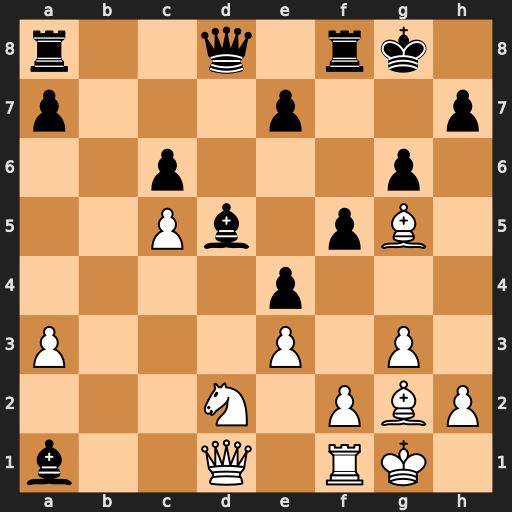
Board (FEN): r2q1rk1/p3p2p/2p3p1/2Pb1pB1/4p3/P3P1P1/3N1PBP/b2Q1RK1
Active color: w
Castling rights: -
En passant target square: -
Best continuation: Qxa1